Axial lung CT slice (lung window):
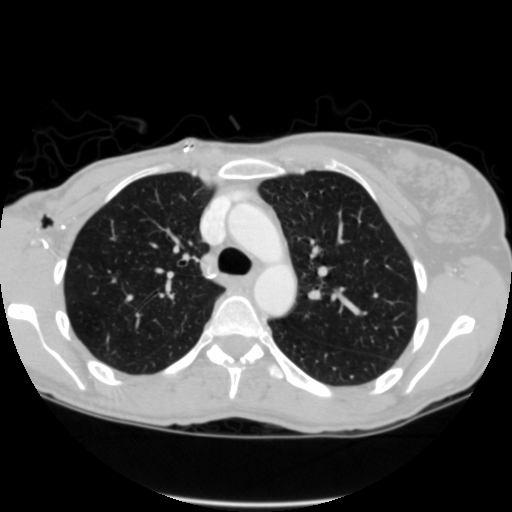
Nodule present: no